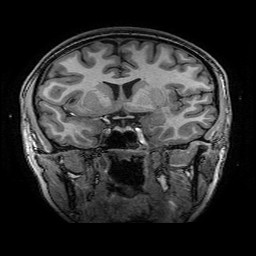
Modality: T1w
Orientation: sagittal
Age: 19
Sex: female
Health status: healthy